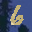
Label: 6